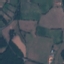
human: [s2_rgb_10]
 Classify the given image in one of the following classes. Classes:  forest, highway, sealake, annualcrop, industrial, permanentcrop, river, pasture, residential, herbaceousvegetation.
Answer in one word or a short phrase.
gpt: Pasture